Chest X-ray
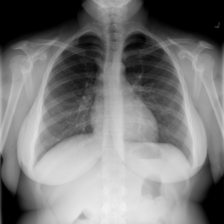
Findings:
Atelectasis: negative
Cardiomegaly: negative
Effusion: negative
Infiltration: negative
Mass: negative
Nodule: negative
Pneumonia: negative
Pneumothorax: negative
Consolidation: negative
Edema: negative
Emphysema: negative
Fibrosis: negative
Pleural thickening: negative
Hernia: negative